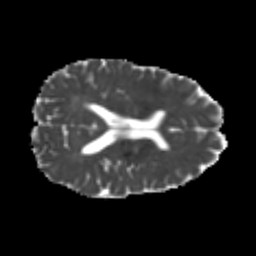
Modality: MD
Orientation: axial
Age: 21
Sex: female
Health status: healthy
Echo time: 0.074 s